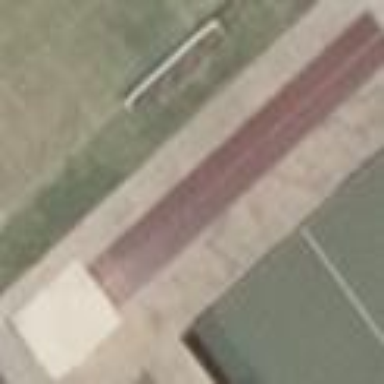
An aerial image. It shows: Pitch designed for long jump sports in leisure land area.